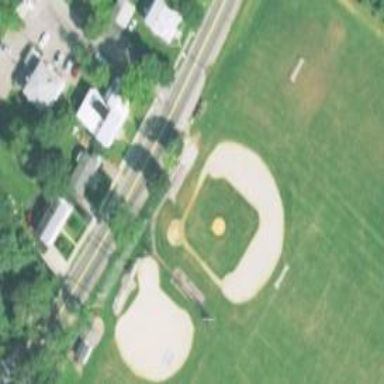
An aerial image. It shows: Baseball pitch for leisure land activities.